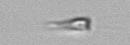
Label: Calciopappus